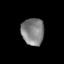
Tissue: lung
Cell type: Others
Senescence score: 0.1911
Nuclear area (px): 597
Mean DAPI intensity: 129.697